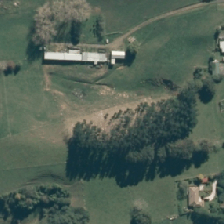
Land cover: deciduous_hardwood